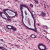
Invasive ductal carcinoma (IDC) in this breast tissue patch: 0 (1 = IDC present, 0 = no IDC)